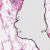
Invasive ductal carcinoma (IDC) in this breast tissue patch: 0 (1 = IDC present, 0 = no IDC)